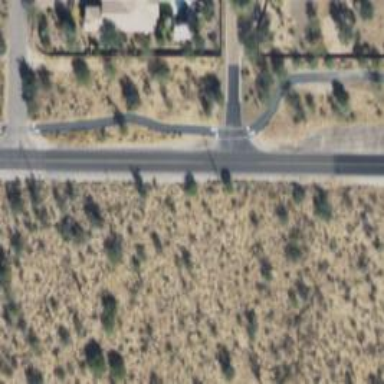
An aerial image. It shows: Uncontrolled road crossing with lines marking the way.